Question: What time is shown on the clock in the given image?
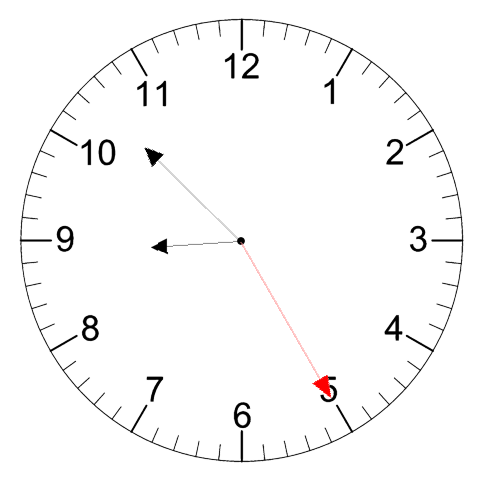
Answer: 08:52:25